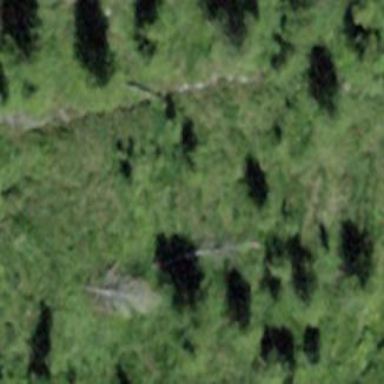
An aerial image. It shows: Forest with needle-leaved trees.